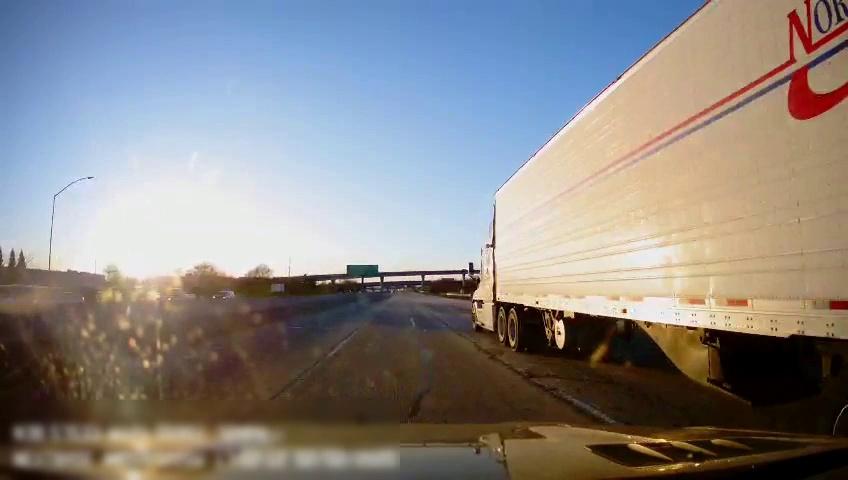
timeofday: Day
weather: Sunny
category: Drivable Space
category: Vehicles | Truck
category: Vehicles | Truck
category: Vehicles | SUV
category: Lanes | Alternate Lane
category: Lanes | Current Lane
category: Lanes | Current Lane
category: Traffic | Signs